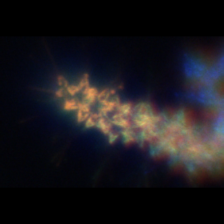
Taxon: Asterionellopsis
Group: Diatoms